You are looking at raw rotor-rig vibration samples arranged as a grayscale image. What is the most likely rotor condition (normal, misalignment, unbalance, looseness)?
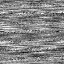
Answer: unbalance